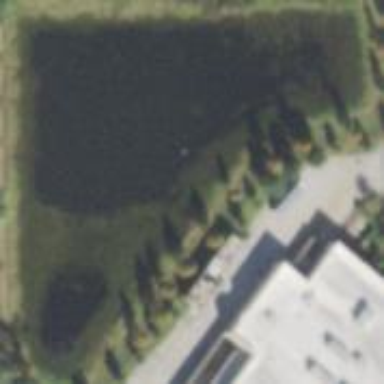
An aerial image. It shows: Pond surrounded by natural water.